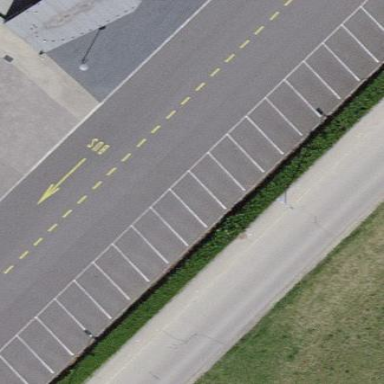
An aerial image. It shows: Street-side parking area with asphalt surface.